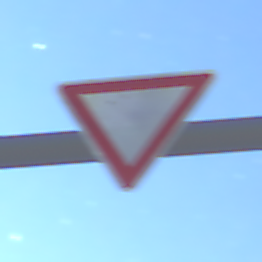
Verkehrszeichen: VorfahrtGewaehren
Umgebung: Outdoor, Nature
Tageszeit: Night
Wetter: PartlyCloudy
Licht: Natural
Jahreszeit: NotSpecified
Kontrast: HighContrast